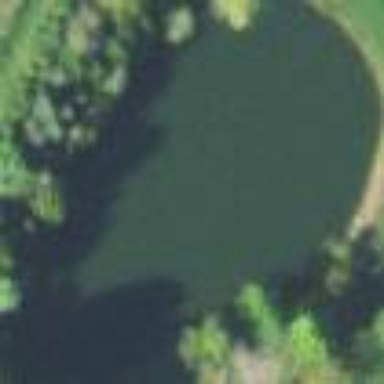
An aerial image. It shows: Pond with natural water.